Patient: sex M, age 54
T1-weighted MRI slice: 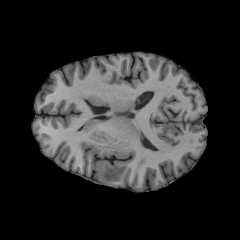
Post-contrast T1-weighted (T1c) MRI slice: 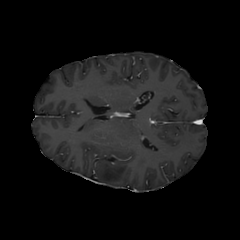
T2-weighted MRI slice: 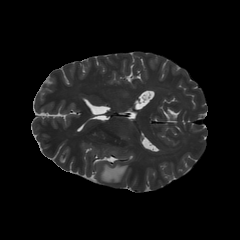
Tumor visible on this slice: yes
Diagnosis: Glioblastoma, IDH-wildtype
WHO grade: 4